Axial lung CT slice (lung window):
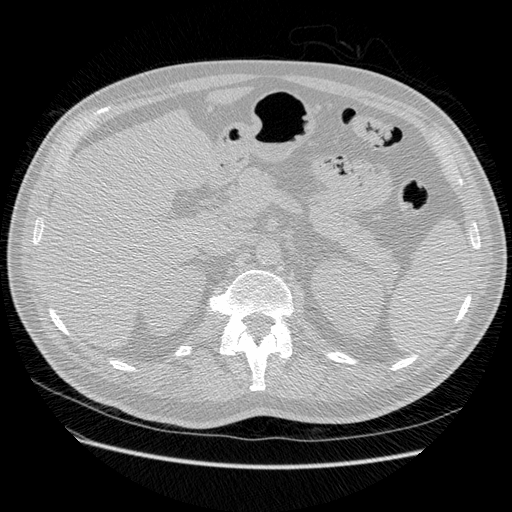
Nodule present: no